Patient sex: M
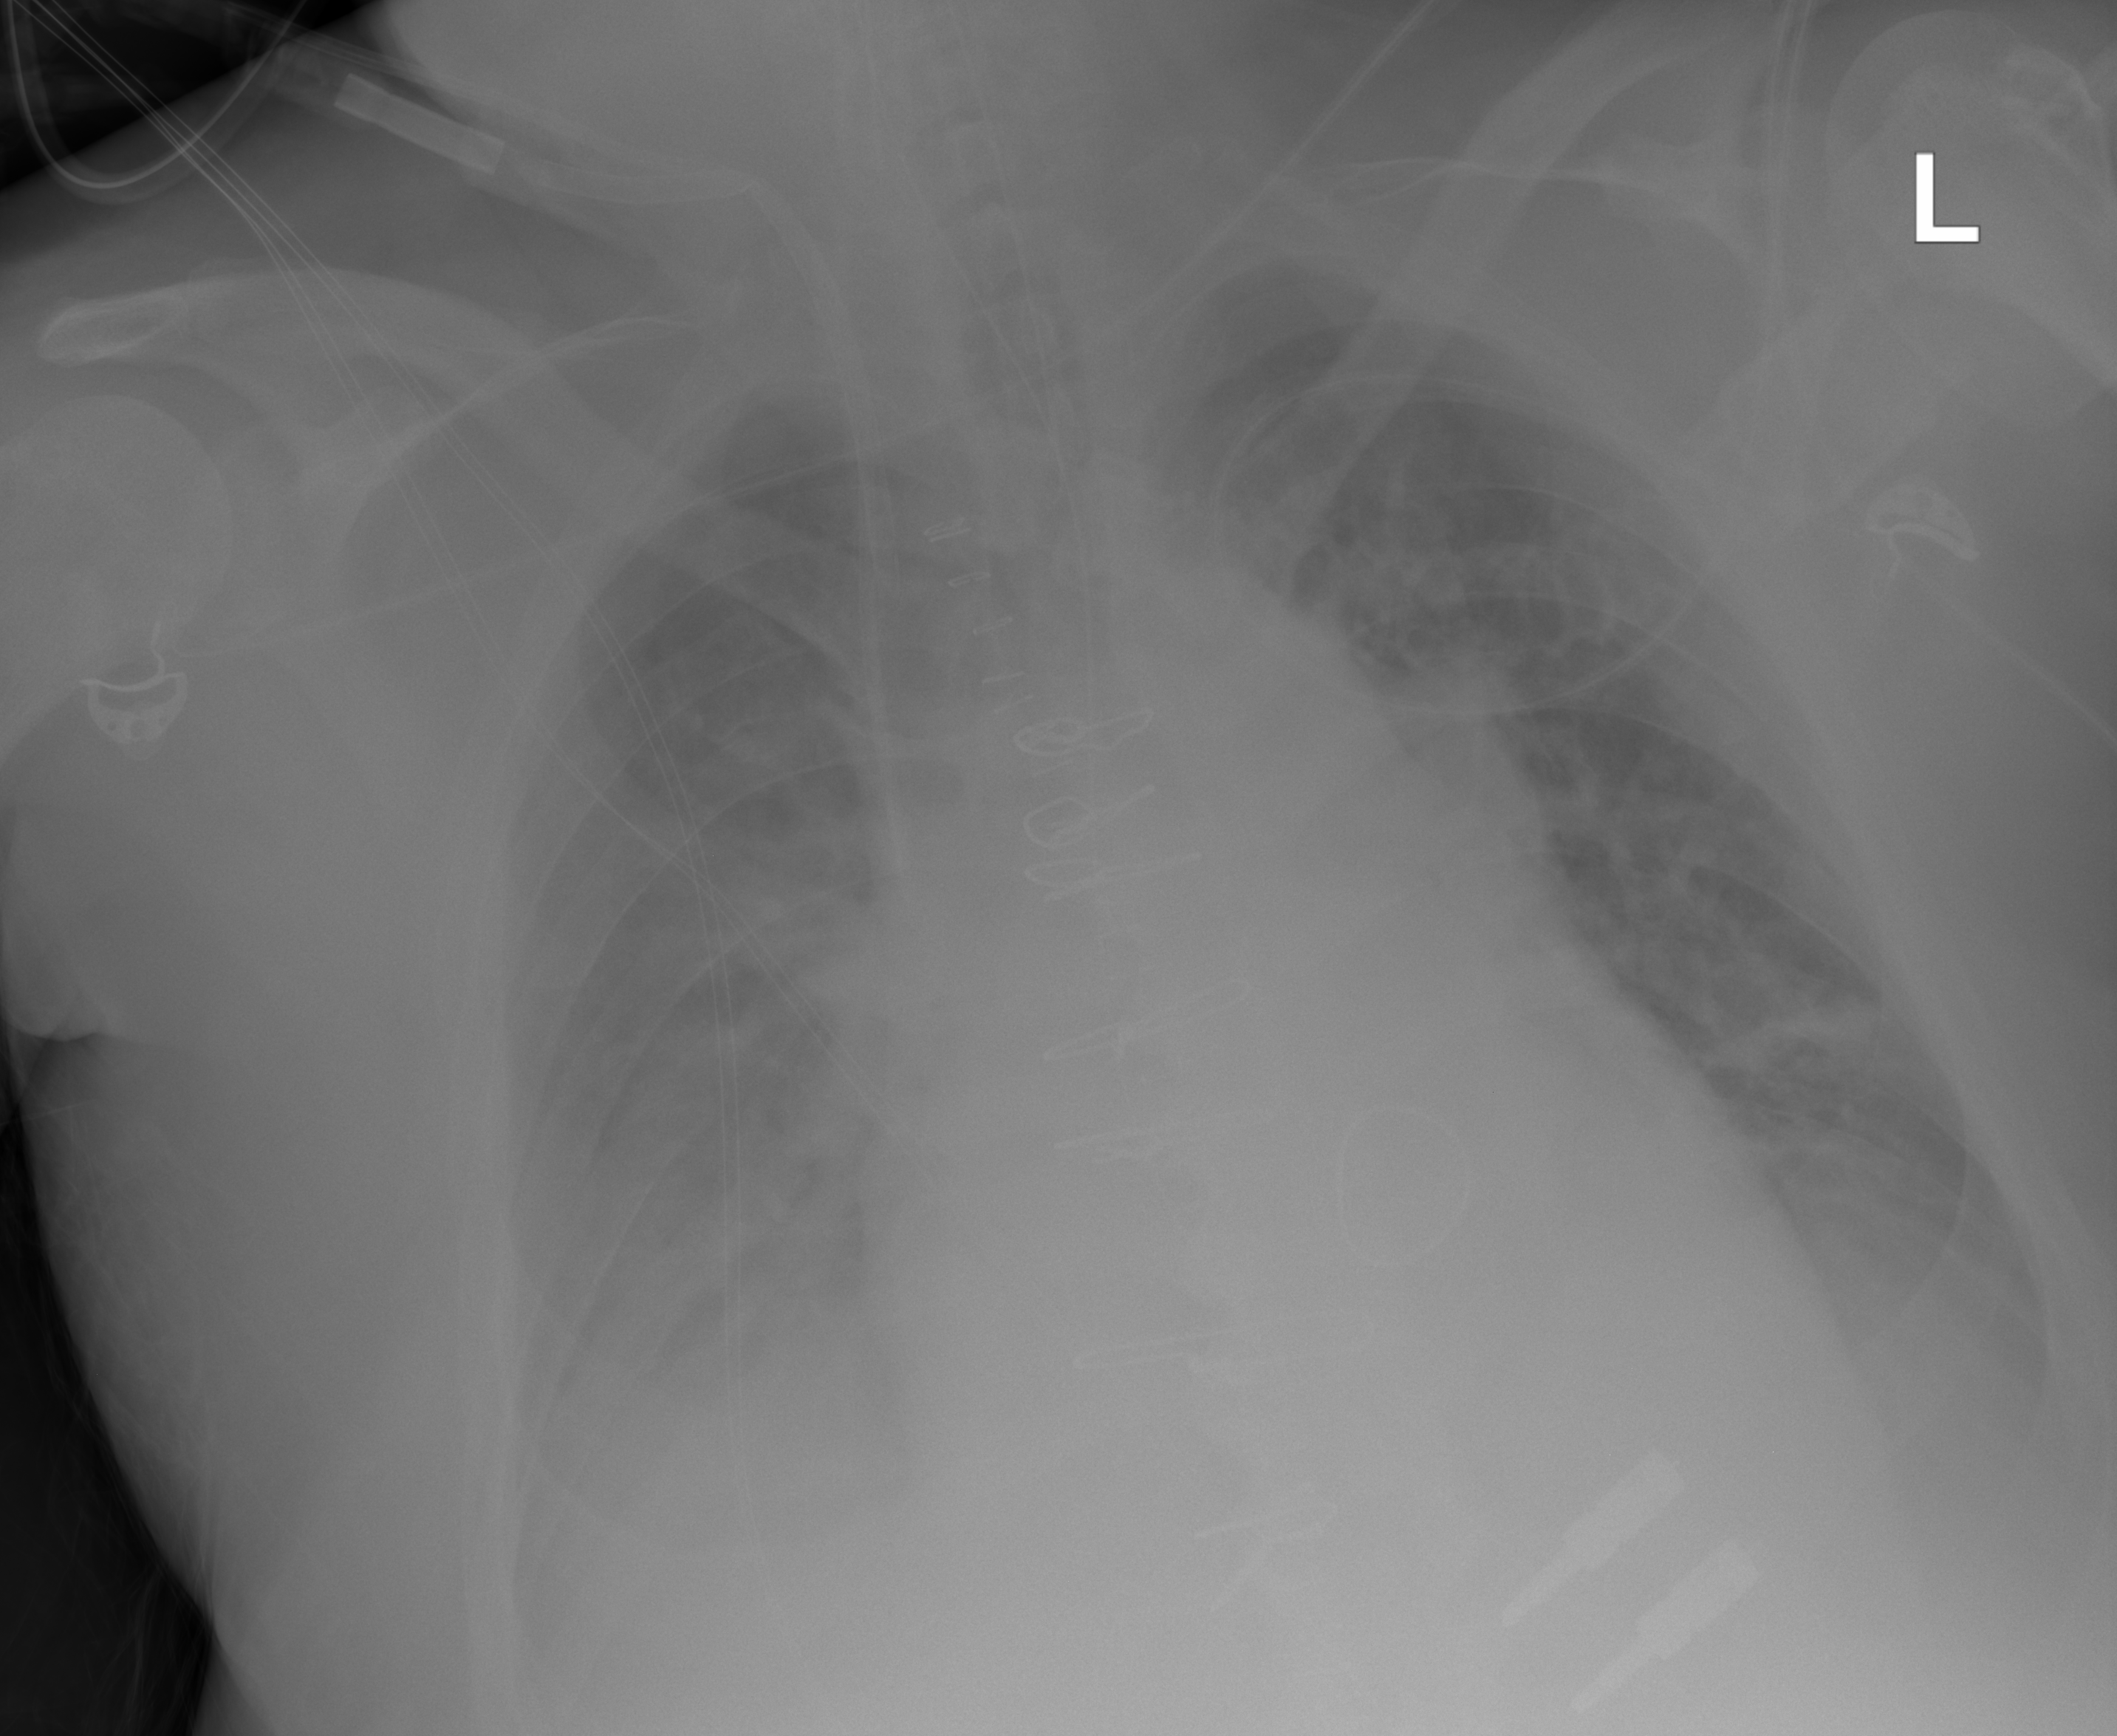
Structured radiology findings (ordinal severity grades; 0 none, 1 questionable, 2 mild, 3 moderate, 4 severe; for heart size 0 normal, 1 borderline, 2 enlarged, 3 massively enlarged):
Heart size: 2
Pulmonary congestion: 2
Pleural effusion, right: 3
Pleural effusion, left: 3
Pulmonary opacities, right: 3
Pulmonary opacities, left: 2
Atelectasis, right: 2
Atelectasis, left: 2